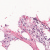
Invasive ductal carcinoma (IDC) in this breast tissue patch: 0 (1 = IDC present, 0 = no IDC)